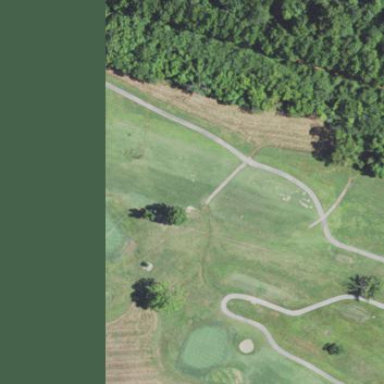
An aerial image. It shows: Grassy area designated as golf fairway.